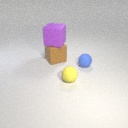
small blue rubber sphere to the right of small yellow rubber sphere